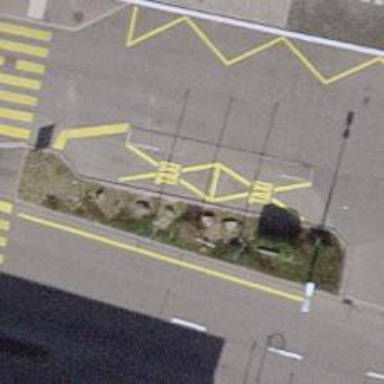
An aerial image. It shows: Taxi stand.